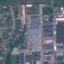
Land use / land cover class: Industrial